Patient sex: M
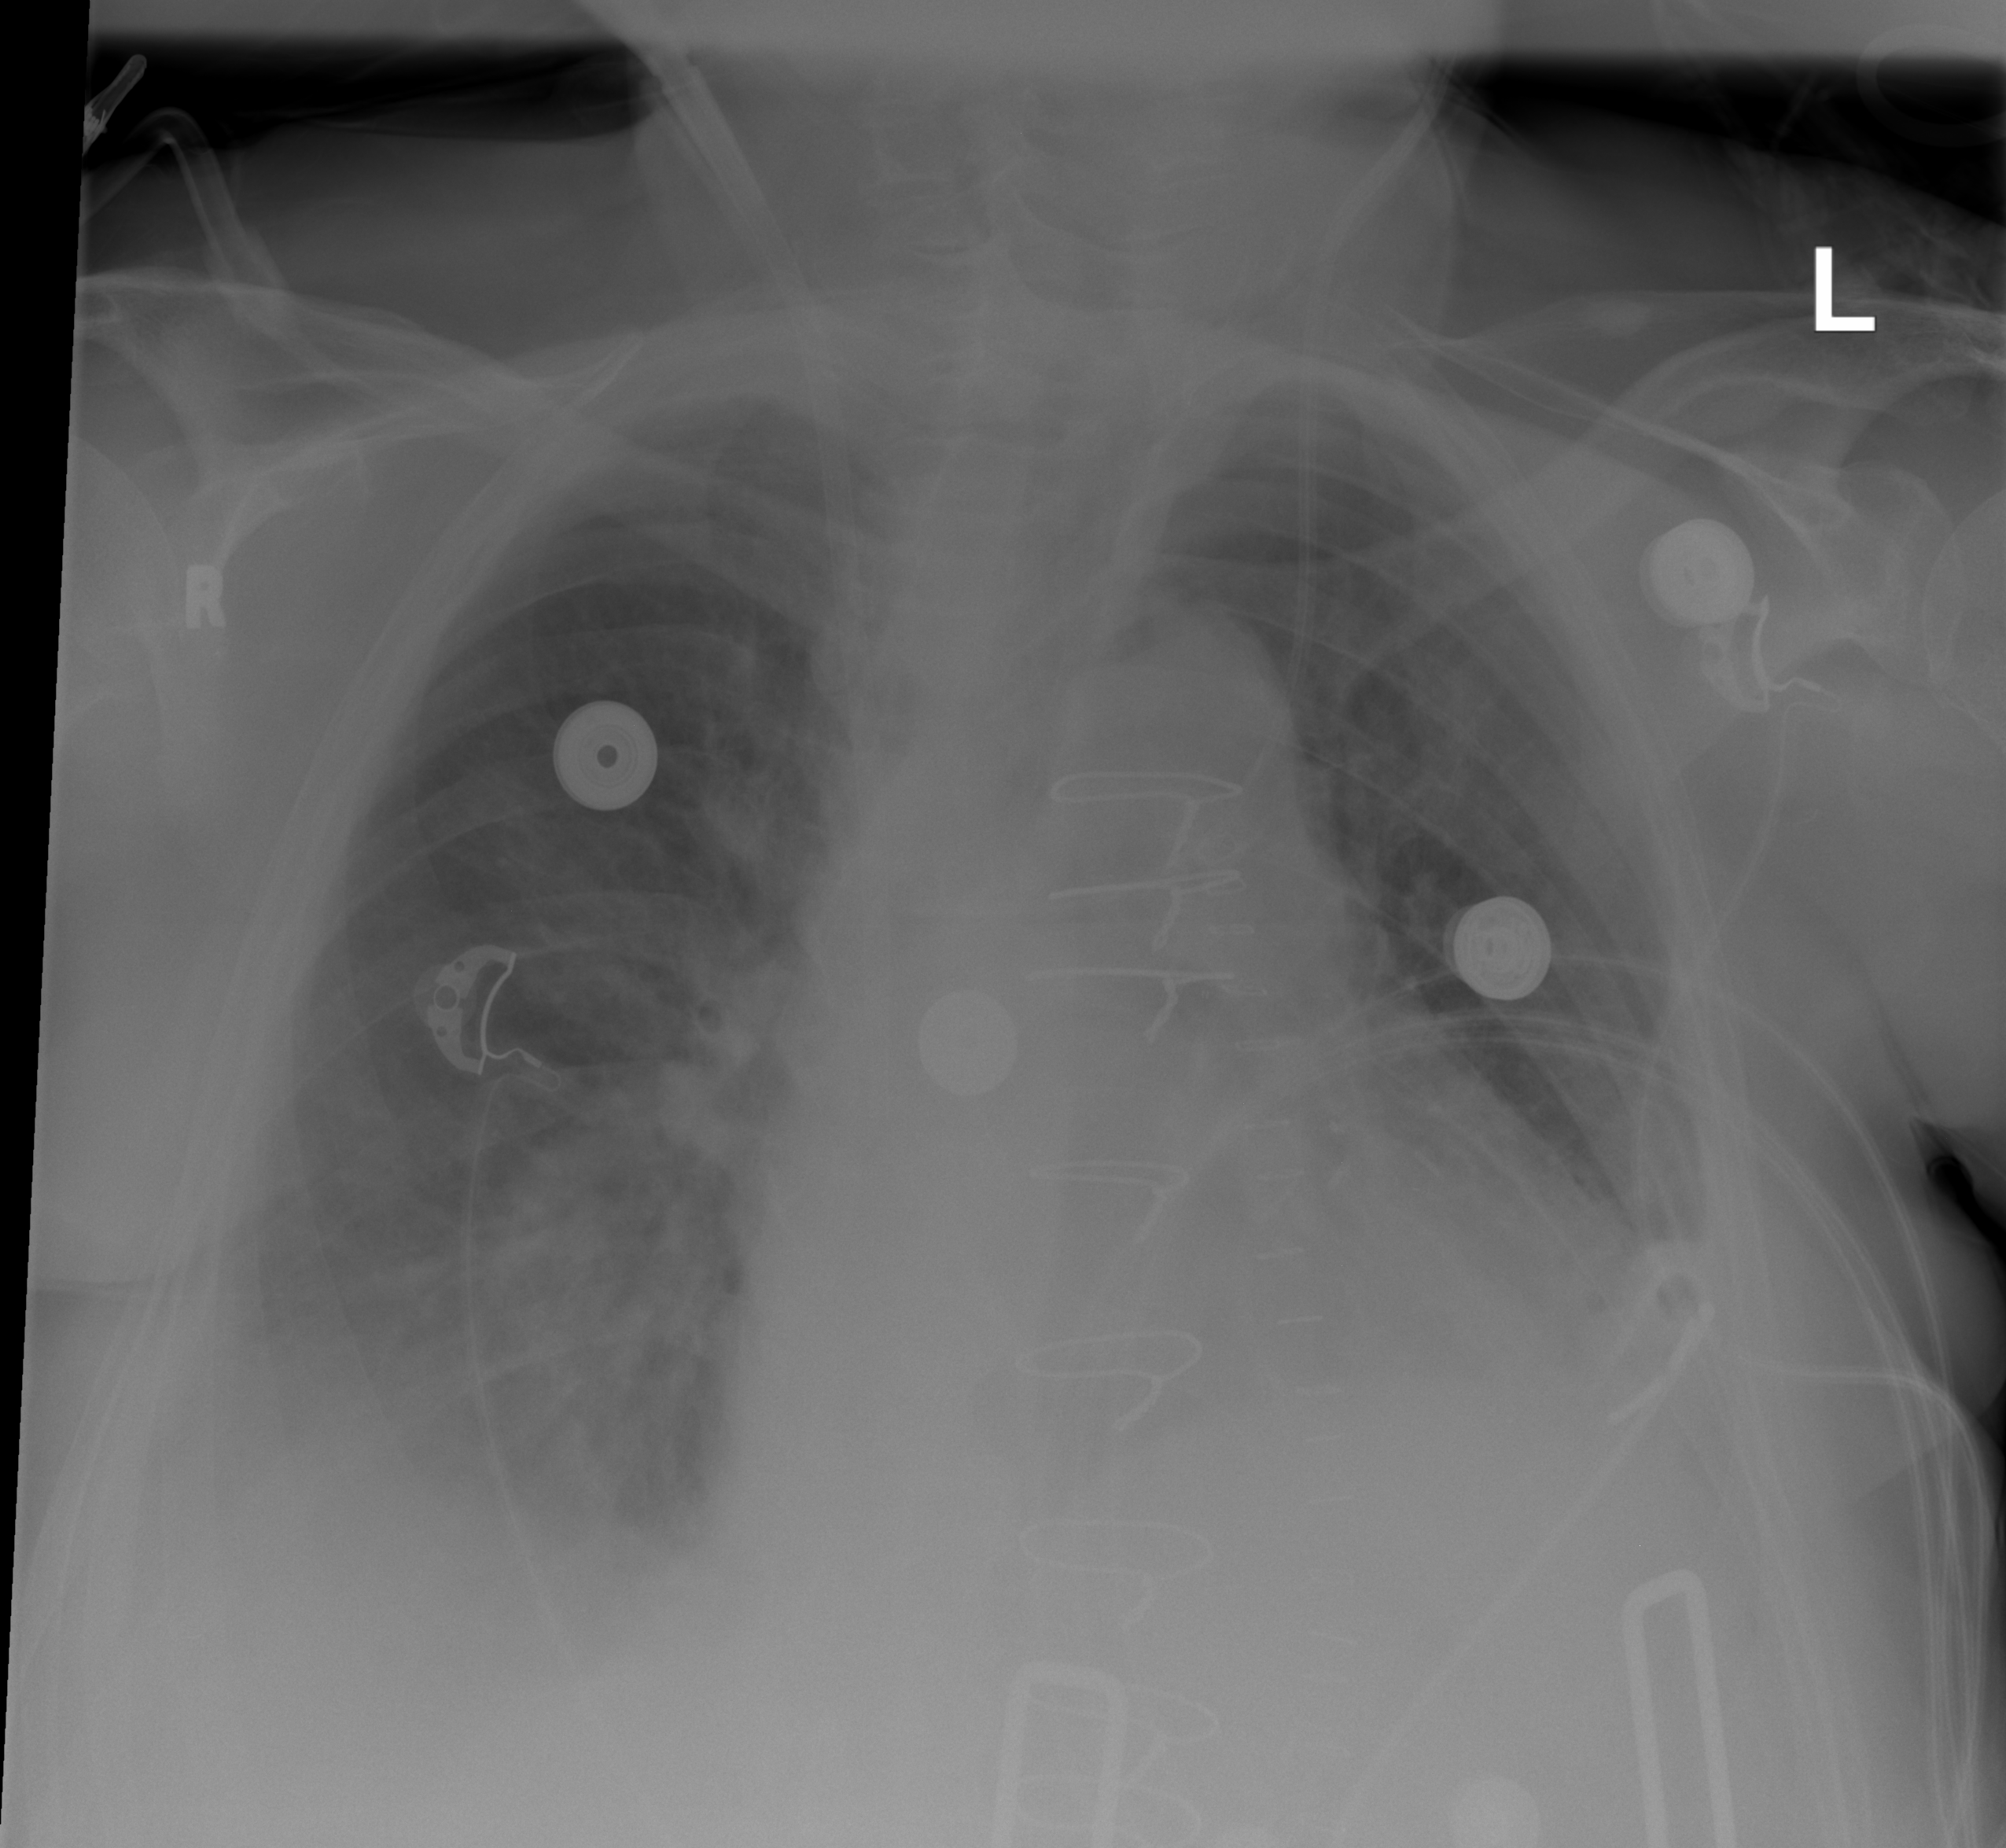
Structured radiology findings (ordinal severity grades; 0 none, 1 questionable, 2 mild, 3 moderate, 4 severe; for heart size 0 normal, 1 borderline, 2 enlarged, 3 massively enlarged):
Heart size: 2
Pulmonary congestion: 2
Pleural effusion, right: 2
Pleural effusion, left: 2
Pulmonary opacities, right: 2
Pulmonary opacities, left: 1
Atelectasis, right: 2
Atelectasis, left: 2